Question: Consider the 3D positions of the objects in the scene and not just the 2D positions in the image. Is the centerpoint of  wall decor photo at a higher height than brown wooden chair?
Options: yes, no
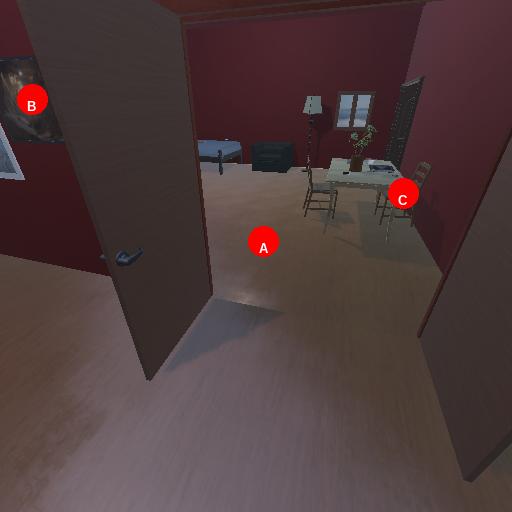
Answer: yes